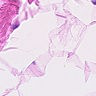
Metastatic tissue present: no